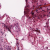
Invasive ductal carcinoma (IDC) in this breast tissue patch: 0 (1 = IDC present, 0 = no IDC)